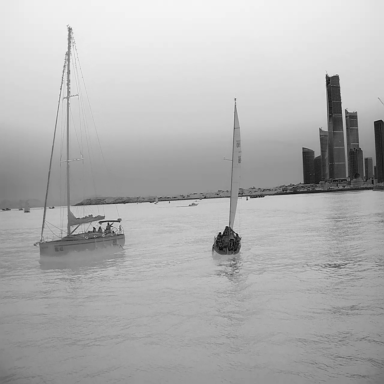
There is a container_ship in the infrared image.